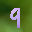
Label: 9